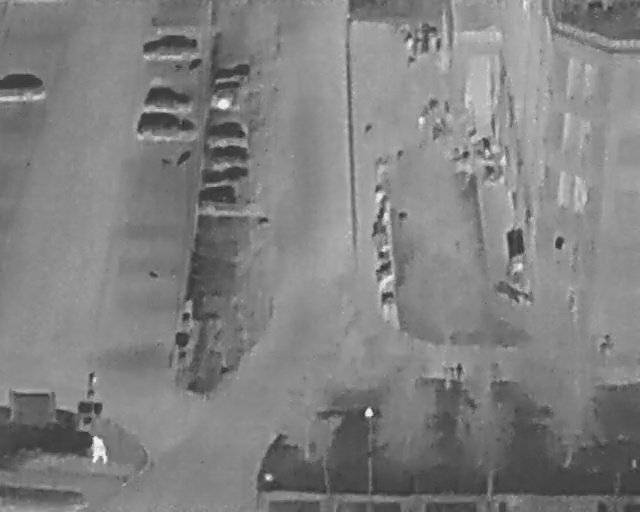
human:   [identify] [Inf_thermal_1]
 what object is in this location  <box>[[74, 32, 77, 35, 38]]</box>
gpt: <ref>1 medium bicycle at the right</ref>

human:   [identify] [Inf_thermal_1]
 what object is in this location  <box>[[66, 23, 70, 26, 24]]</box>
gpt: <ref>1 medium bicycle at the top</ref>